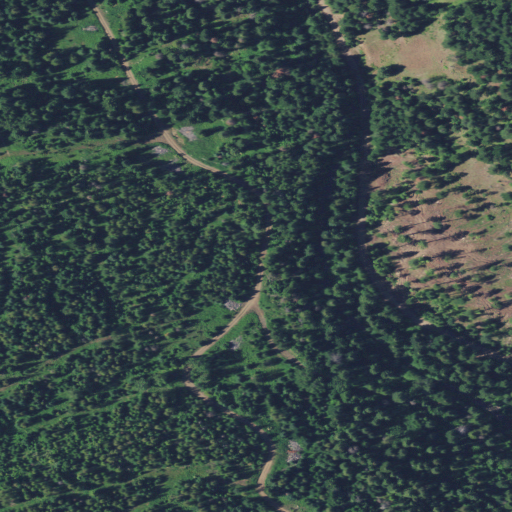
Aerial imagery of valley in Oregon named Moonshine Canyon containing evergreen forest and grassland